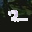
Label: 2